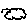
Label: cloud